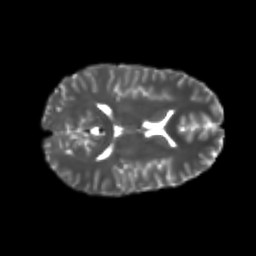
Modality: T2w
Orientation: axial
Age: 24
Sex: female
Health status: healthy
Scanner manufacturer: philips
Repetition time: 7.387 s
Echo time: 0.08599 s